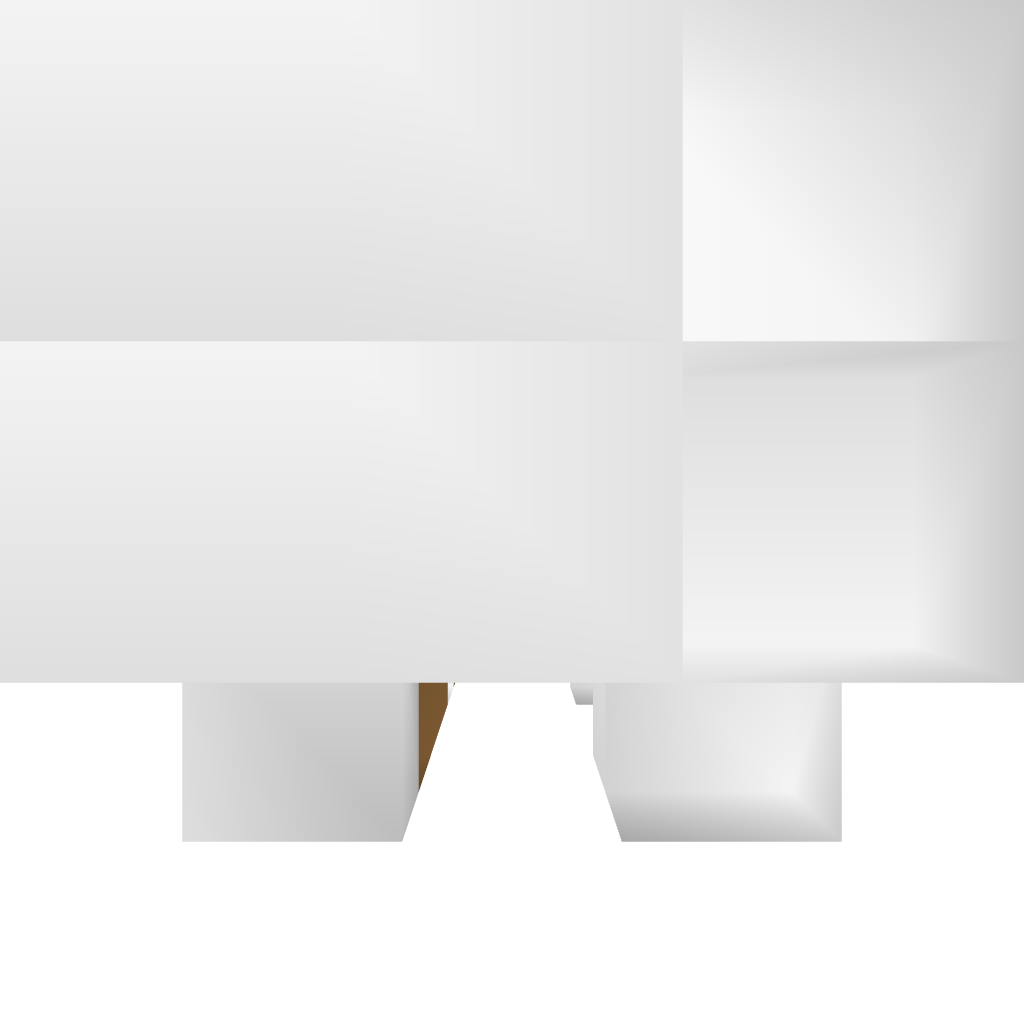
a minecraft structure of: A simple clock bad low quality